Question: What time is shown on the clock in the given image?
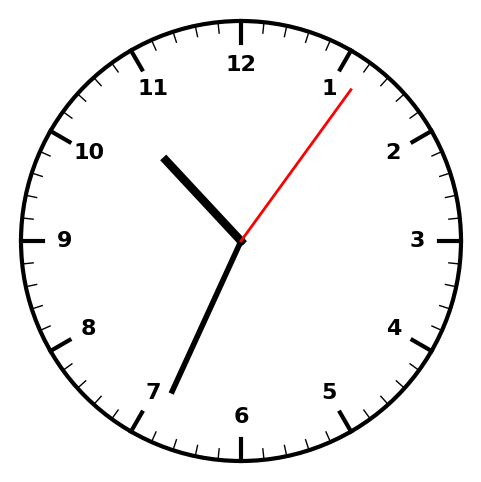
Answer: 10:34:06